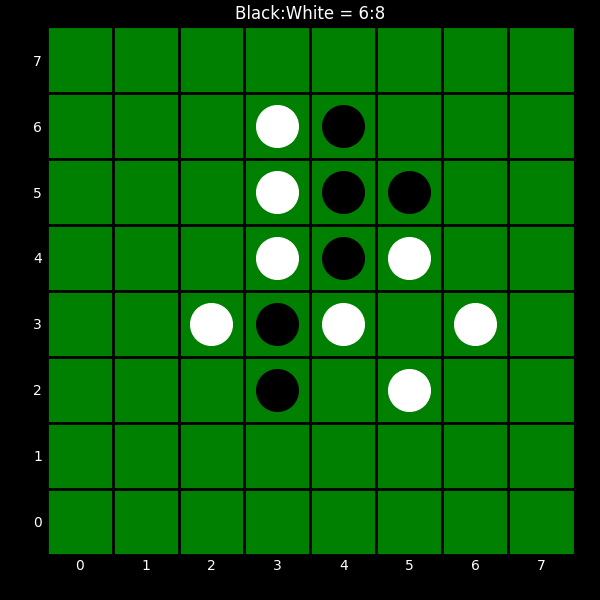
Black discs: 6
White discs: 8